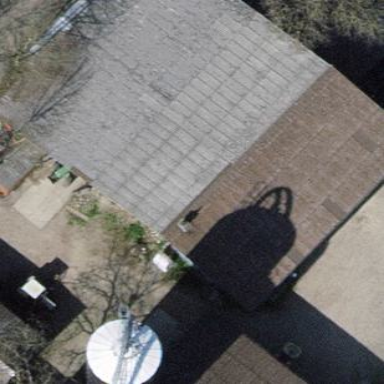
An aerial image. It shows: Shed building.